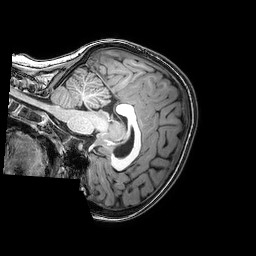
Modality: T1w
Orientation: sagittal
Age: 6
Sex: male
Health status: healthy